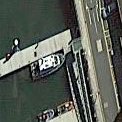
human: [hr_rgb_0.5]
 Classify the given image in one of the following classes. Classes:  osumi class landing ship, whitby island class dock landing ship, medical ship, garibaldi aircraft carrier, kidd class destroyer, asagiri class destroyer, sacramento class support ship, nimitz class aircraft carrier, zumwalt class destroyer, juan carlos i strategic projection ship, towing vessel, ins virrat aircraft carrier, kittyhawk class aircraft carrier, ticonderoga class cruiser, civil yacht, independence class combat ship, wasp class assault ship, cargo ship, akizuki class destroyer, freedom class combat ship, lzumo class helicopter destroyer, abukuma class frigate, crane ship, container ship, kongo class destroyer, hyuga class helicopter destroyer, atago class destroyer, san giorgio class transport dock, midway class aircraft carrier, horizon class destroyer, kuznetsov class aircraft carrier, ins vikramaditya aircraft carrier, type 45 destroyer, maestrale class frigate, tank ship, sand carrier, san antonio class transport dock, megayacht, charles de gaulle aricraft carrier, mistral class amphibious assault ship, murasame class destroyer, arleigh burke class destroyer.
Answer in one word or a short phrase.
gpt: Civil yacht